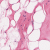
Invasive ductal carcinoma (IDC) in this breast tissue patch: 0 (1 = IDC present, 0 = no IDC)